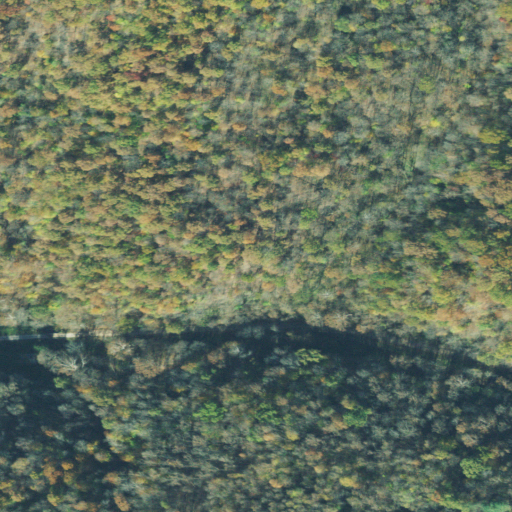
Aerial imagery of valley in Ohio named Dark Hollow containing deciduous forest, open development, and low intensity development